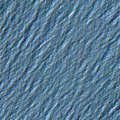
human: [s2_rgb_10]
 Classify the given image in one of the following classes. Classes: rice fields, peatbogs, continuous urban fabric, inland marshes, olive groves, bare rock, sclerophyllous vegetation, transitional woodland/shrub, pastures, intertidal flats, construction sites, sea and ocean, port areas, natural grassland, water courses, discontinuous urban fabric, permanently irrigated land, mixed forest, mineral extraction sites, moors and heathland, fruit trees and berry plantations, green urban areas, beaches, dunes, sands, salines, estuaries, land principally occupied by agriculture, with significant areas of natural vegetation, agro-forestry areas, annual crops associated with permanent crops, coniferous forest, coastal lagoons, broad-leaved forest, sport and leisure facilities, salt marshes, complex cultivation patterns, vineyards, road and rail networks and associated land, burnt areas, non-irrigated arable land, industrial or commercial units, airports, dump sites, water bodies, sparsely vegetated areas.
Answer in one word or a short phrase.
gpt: sea and ocean